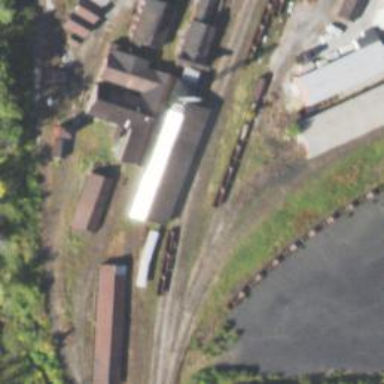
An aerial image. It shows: Narrow gauge railway.